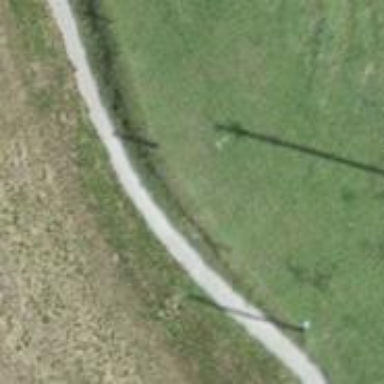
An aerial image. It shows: Concrete path with grade2 track type.